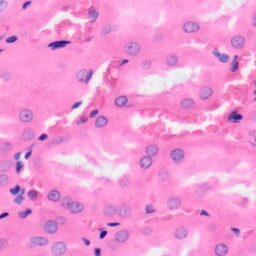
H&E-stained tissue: Kidney